Question:
I am getting this error when validating app with itunes connect please help me to fix this
Thanks
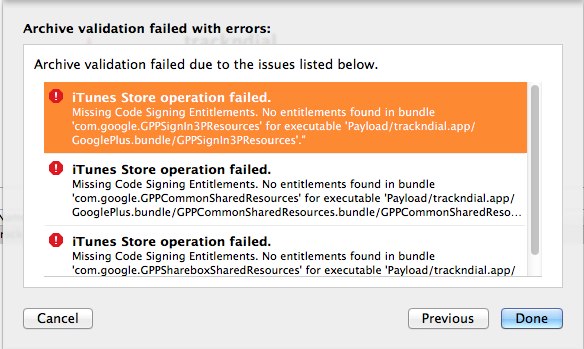
Answer: I found the solution
this error happend because i was using old version of google plus sdk
i updated the sdk now its fixed